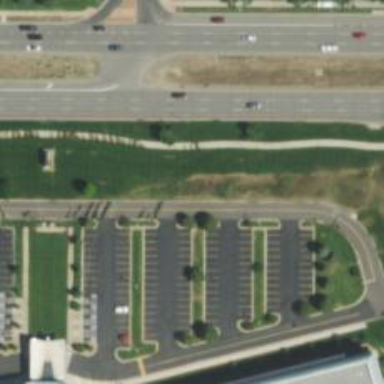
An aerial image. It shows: Parking space.